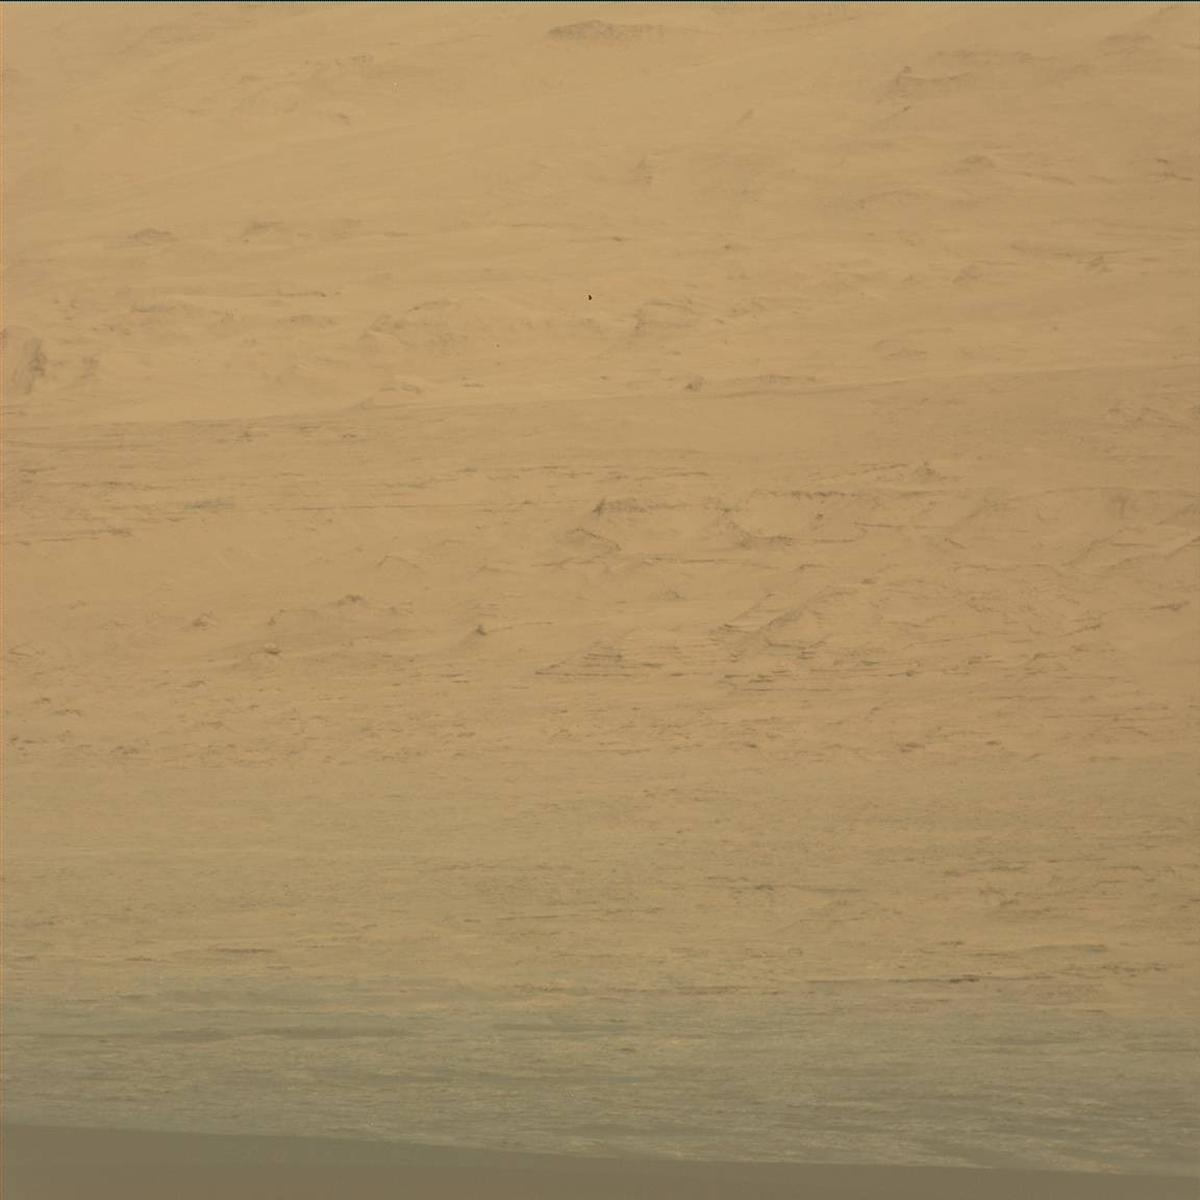
Terrain classes present: Ridge